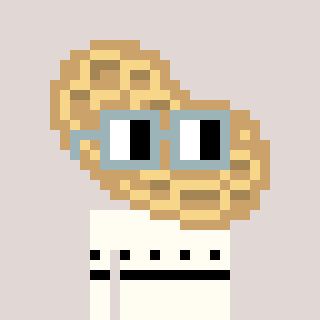
a pixel art character with square dark gray glasses, a peanut-shaped head and a grayscale-colored body on a warm background